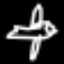
Label: airplane